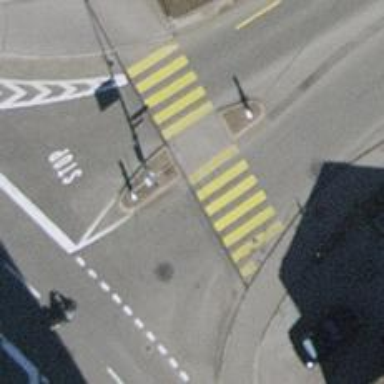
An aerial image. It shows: Zebra crossing with road island.